Question: I'm working on a 'UITableView' where I need to change the background color of every second cell to help visibility of the data.
To do this, I tried making a simple variable called "cellAlteration" which I set to 0 before Loading the data (So the first cell should always be white)
'''
var cellAlteration: Int = 0
'''
Then where I setup my cell I do the following:
'''
// #BackgroundColor
if cellAlteration == 0 {
self.backgroundColor = UIColor.whiteColor()
cellAlteration = 1
} else {
self.backgroundColor = UIColor.formulaWhiteColor()
cellAlteration = 0
}
'''
(I know this should be changed to a BOOL datatype instead of Int, but that seems irrelevant for my issue at this moment)
Here is an image of the result:

As you can see it's not alternating correctly.
When I've been trying to test this, it looks like it gets the cells that is loaded first correctly ('UITableView' only loads and displays the cells you can see) - the problem with the coloring doesn't seem to happen until I scroll down and the 'UITableView' has to load and display new cells.
So since my simple variable check approach isn't working, what's the correct way to do cell alternation in Swift?
Any help would be greatly appreciated :)!
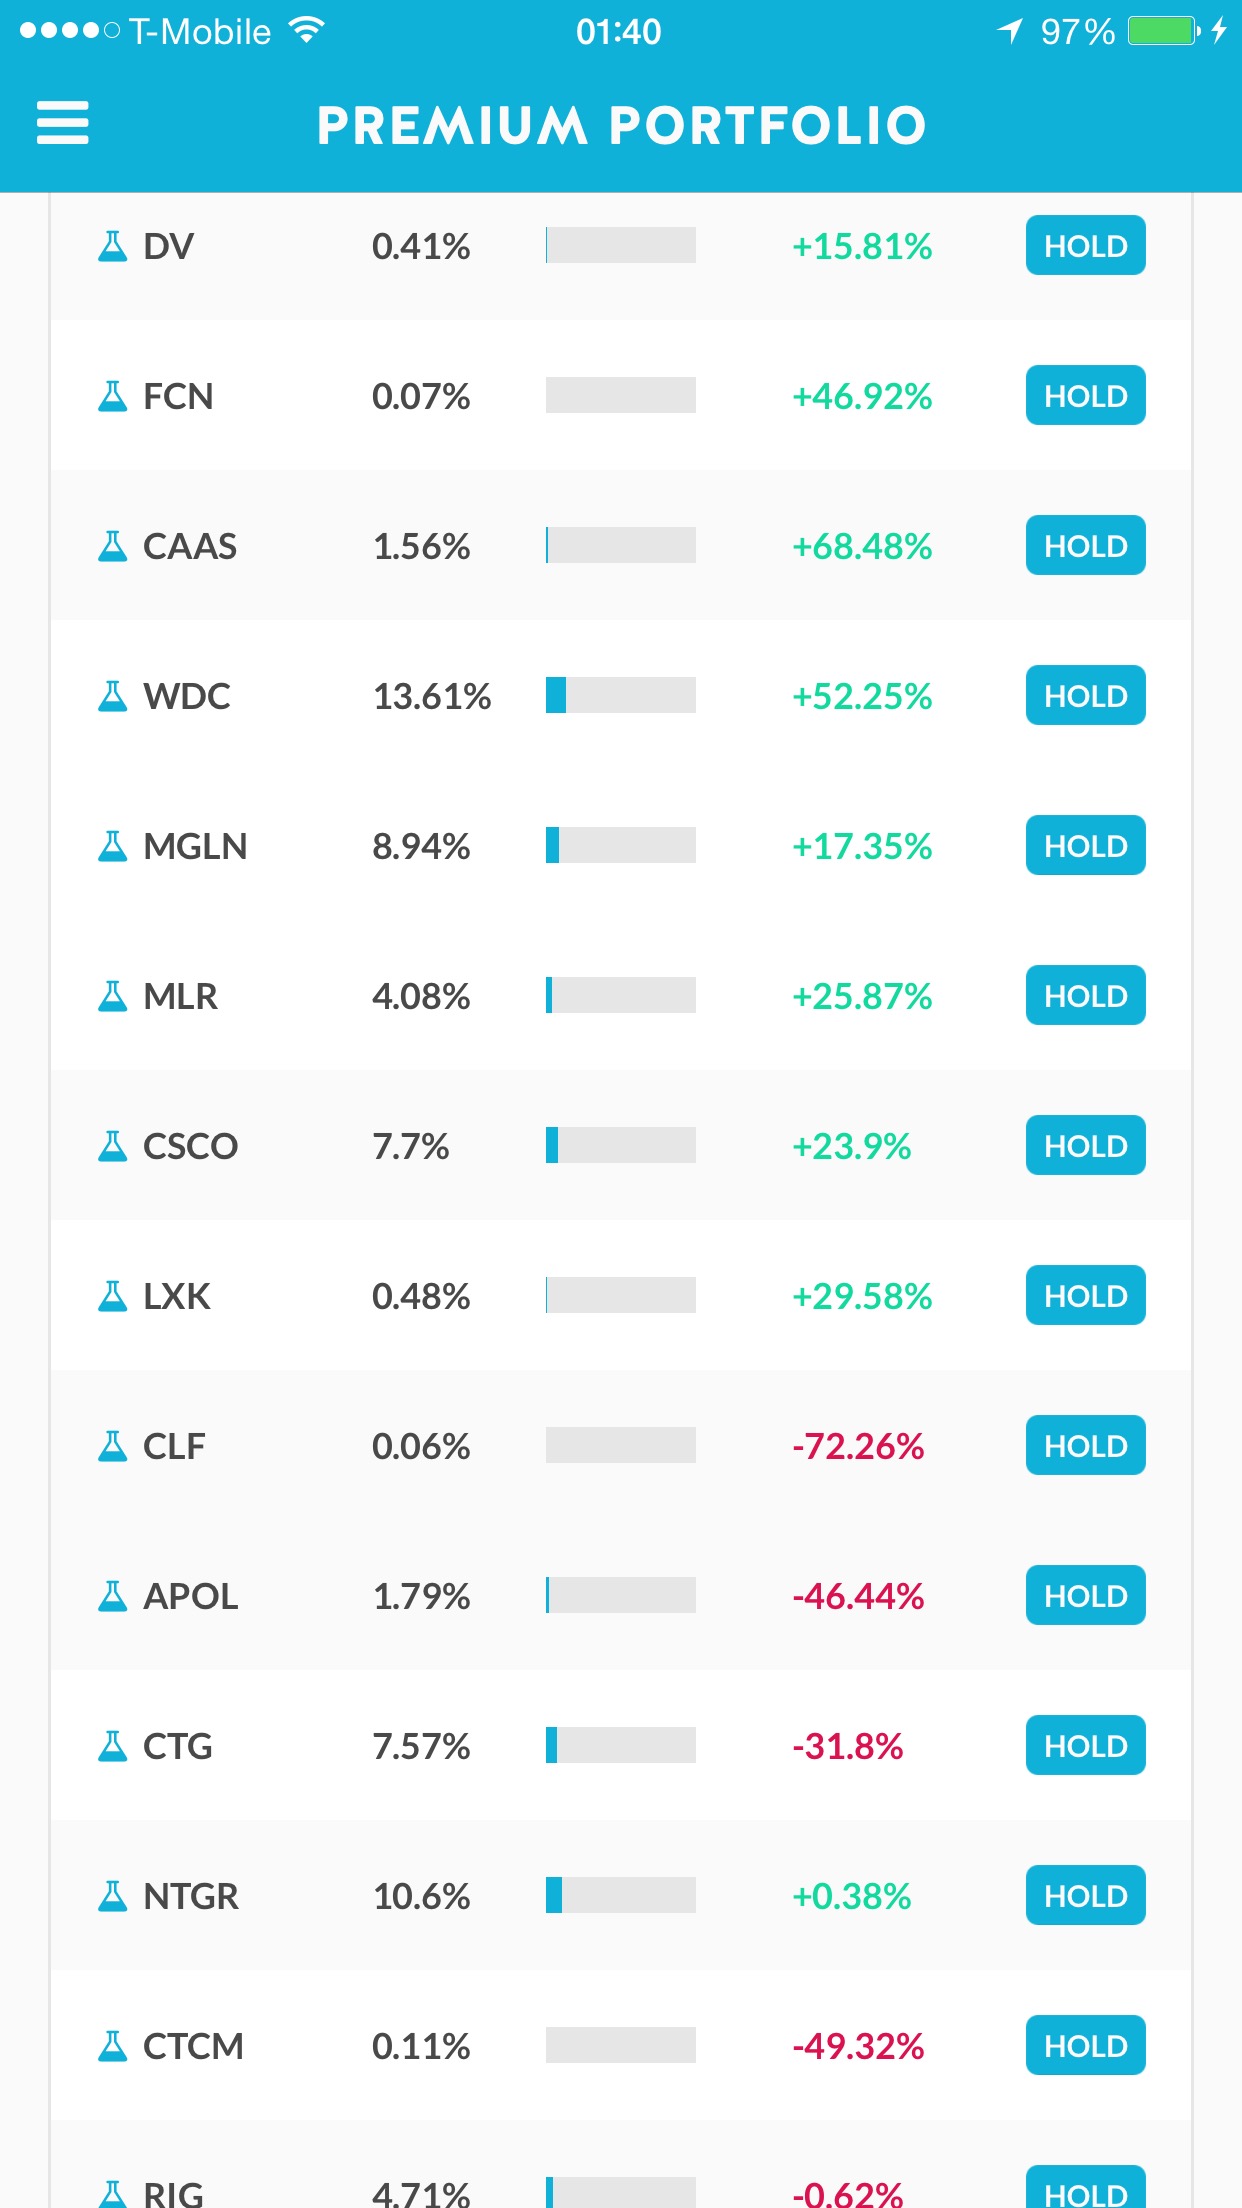
Answer: You don't need a variable to do this. Base the color on whether the row is even or odd. Put this in cellForRowAtIndexPath after you dequeue a cell,
'''
if indexPath.row % 2 == 0 {
cell.backgroundColor = UIColor.whiteColor()
}else{
cell.backgroundColor = UIColor.formulaWhiteColor()
}
'''